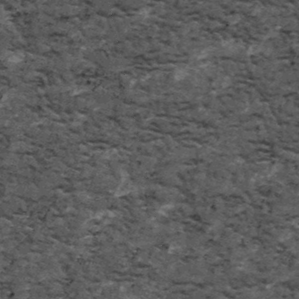
Label: frost